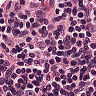
Metastatic tissue present: no